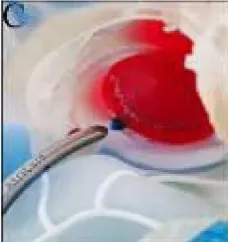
(C) Clamping on the model of the mitral isthmus line during the rehearsal process.
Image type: radiology (ct)